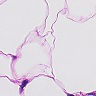
Metastatic tissue present: no